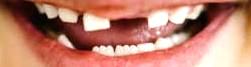
Condition: hypodontia